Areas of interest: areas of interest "Science and Technology Museum"
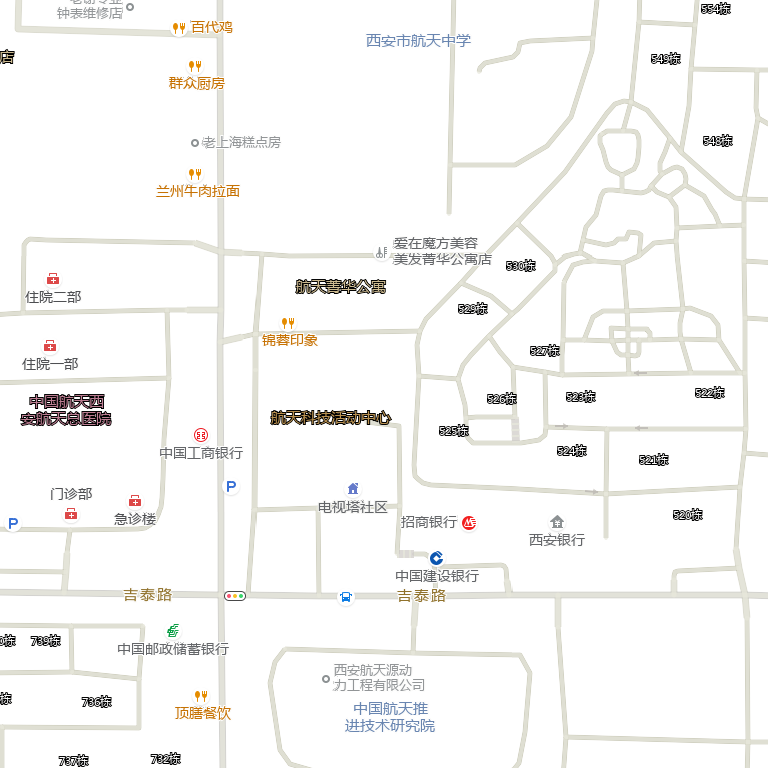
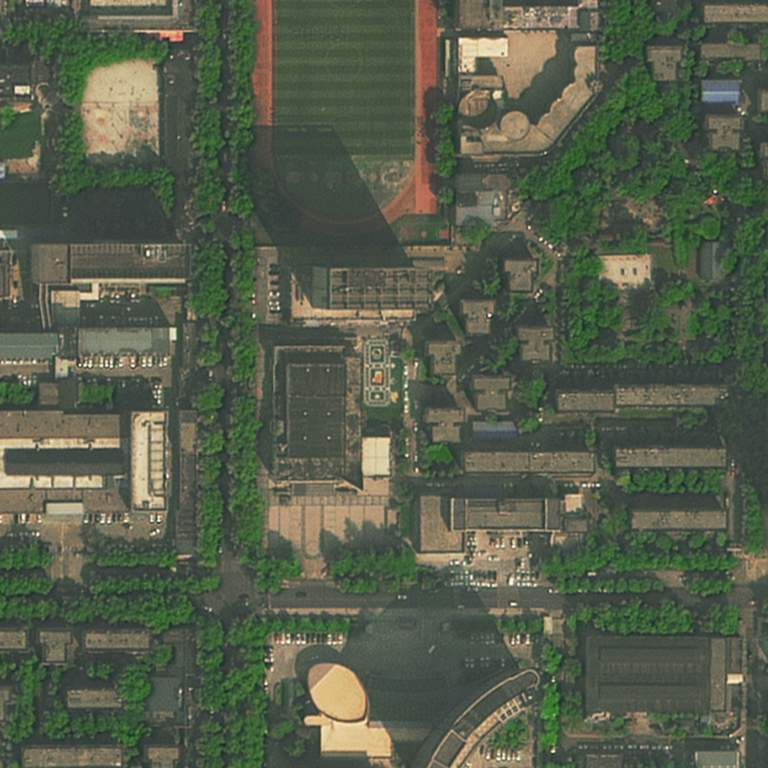